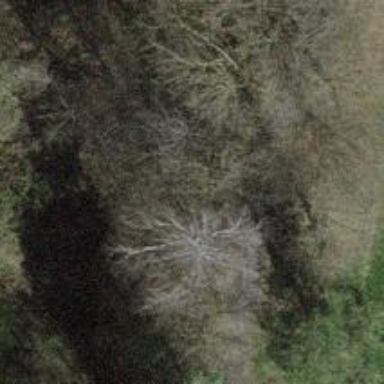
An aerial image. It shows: Brown bench in the vicinity.